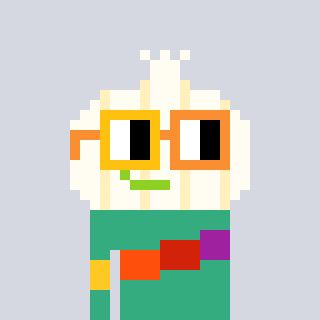
a pixel art character with square yellow and orange glasses, a garlic-shaped head and a teal-colored body on a cool background